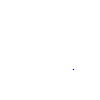
Particle: pion